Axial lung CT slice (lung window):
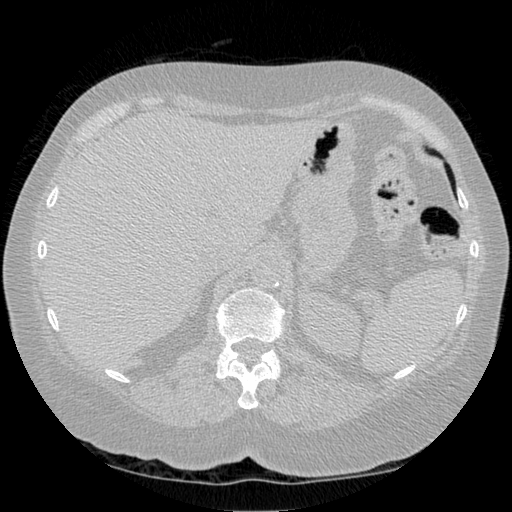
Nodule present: no